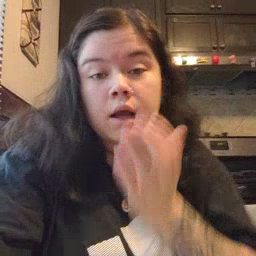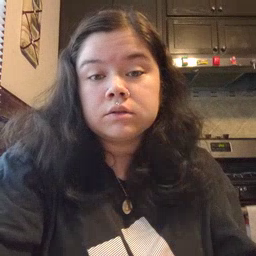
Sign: grass